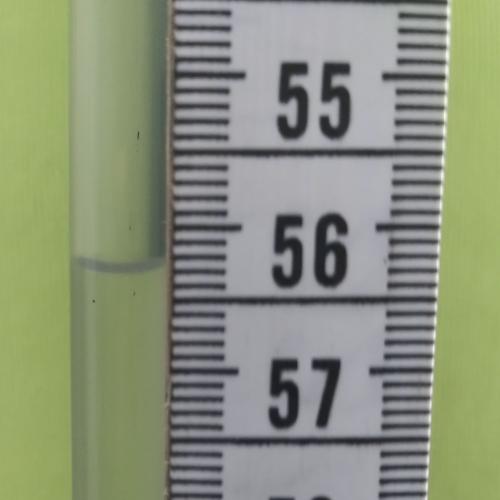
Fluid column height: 56.3 cm